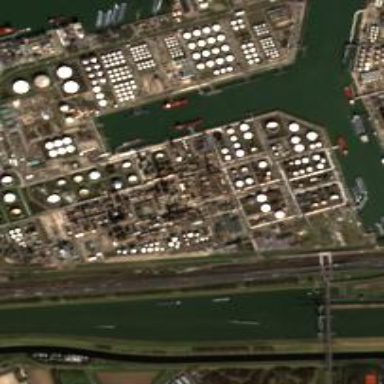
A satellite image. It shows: Industrial area with refinery specializing in liquid bulk cargo.